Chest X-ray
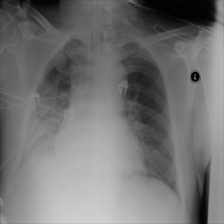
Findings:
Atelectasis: negative
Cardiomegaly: negative
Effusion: negative
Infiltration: positive
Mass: negative
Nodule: negative
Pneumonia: negative
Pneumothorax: negative
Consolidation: negative
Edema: negative
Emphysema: negative
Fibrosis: negative
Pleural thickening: negative
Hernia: negative